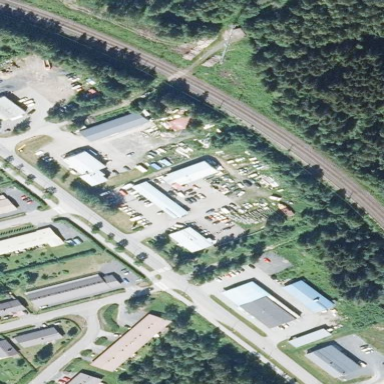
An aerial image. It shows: Industrial area.